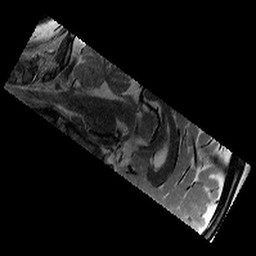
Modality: T2w
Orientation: sagittal
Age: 13
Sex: male
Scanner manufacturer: siemens
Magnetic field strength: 3 T
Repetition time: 9.23 s
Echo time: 0.067 s